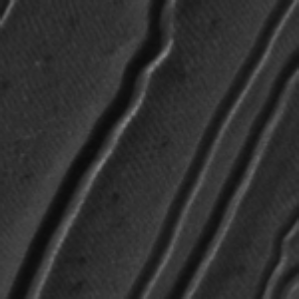
Label: frost